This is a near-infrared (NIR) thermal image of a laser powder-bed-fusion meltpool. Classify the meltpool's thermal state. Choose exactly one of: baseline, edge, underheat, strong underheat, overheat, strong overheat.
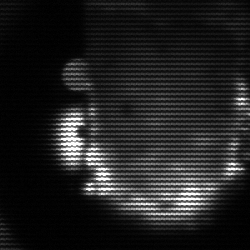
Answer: baseline